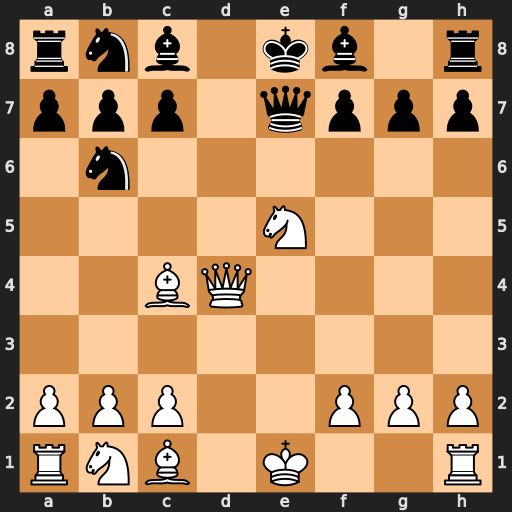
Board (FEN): rnb1kb1r/ppp1qppp/1n6/4N3/2BQ4/8/PPP2PPP/RNB1K2R
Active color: w
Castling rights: KQkq
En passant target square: -
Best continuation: Bxf7+ Qxf7 Nxf7